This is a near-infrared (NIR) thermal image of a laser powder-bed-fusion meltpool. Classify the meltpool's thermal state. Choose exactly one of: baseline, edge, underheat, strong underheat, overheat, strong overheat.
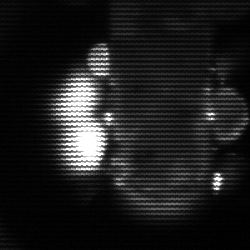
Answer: strong underheat